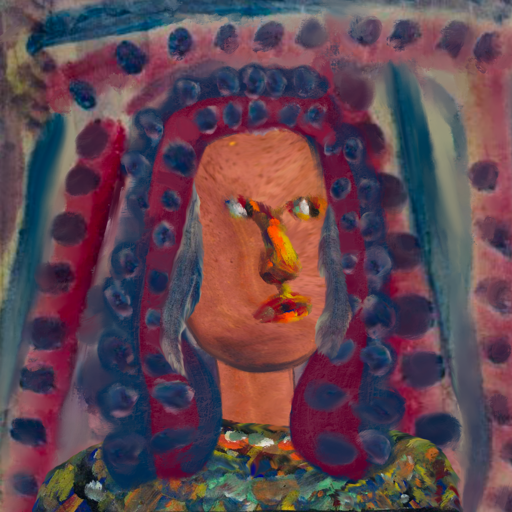
Background: HillGirl, Head And Neck Side: Mother_And_Son_Mother, Face Side: An_Impression, Bust: An_Impression, Hair Side: Hill_Girl, Head Accessory: Blank, Second Necklace: Blank, Necklace: Blank, Baby: Blank